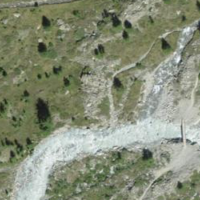
EUNIS habitat code: 25
Species observed at this site:
Chamaenerion dodonaei
Chamaenerion fleischeri